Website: crate-barrel
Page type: delivery-shipping
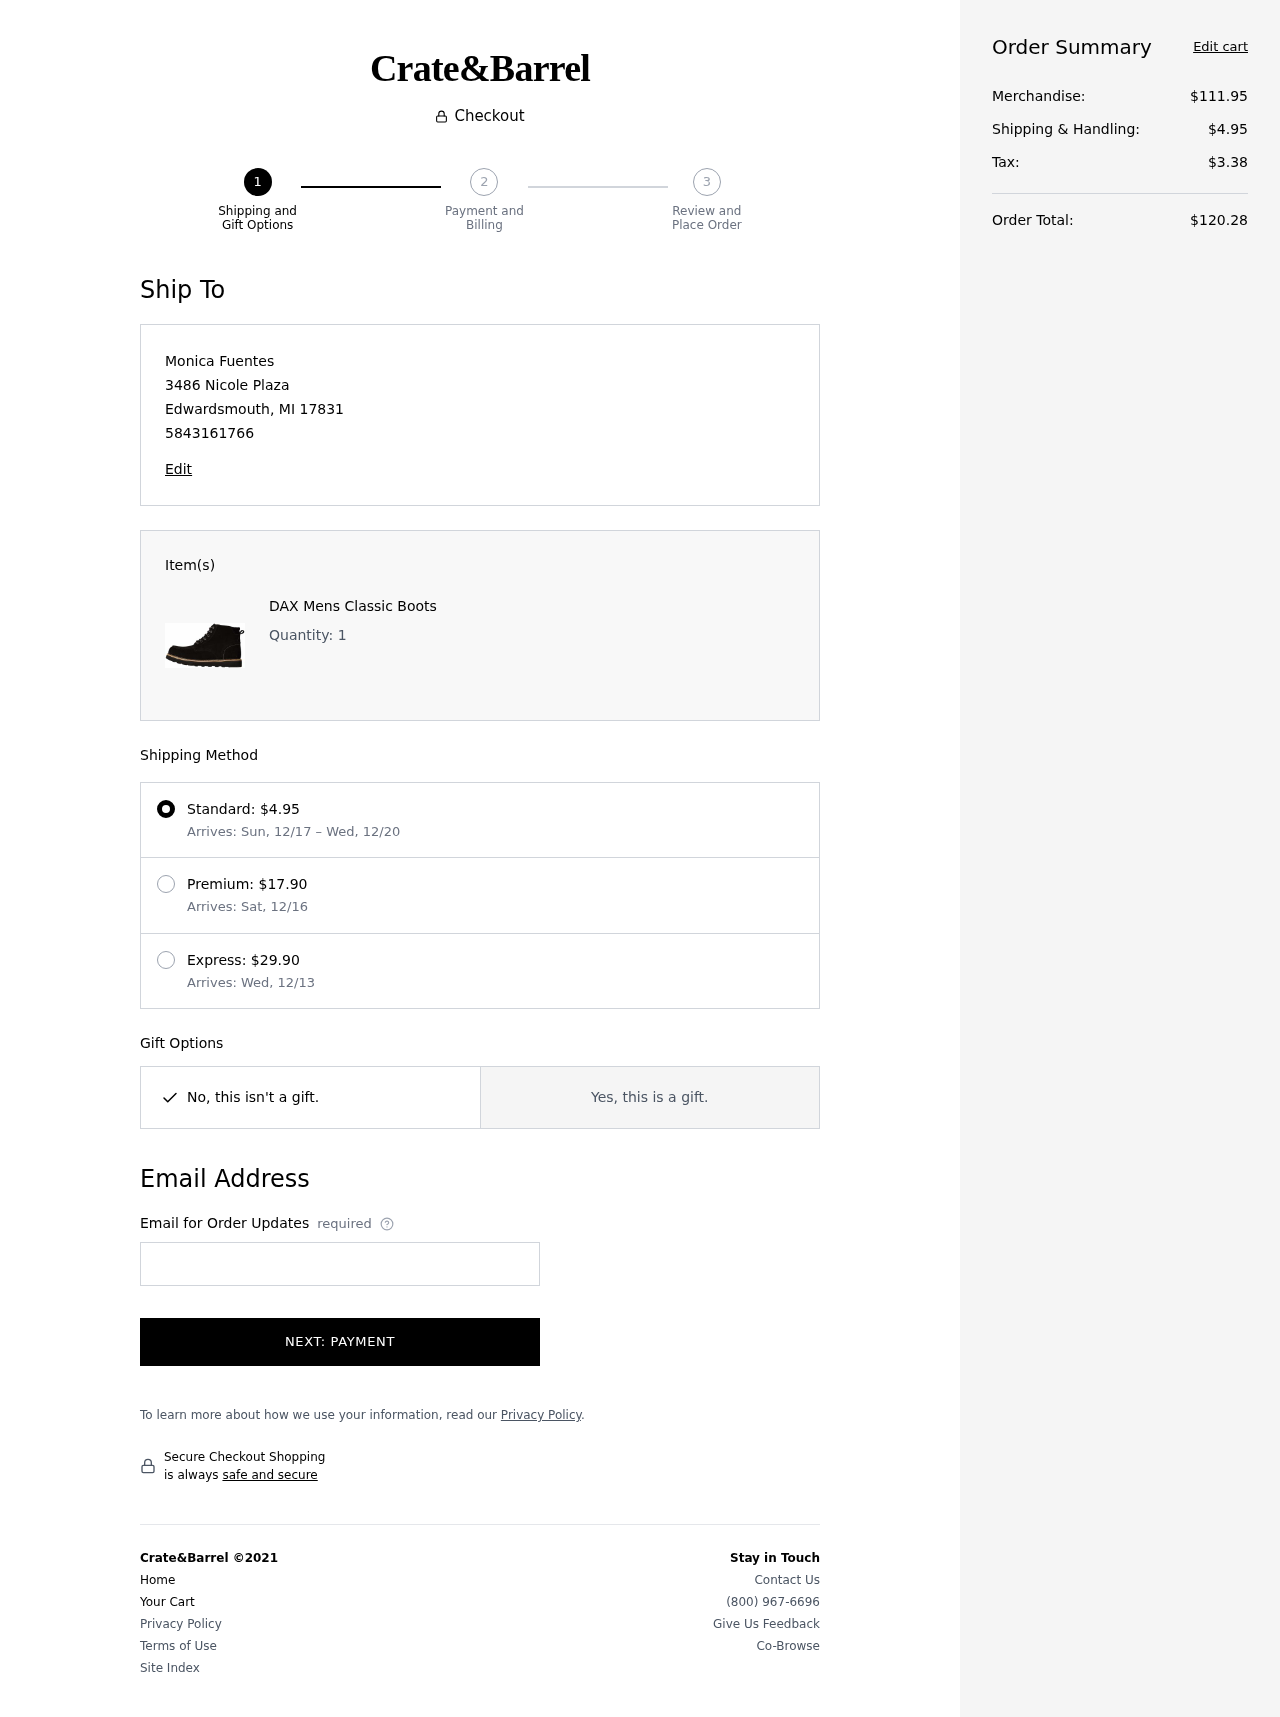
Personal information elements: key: PII_CITY
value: Edwardsmouth
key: PII_EMAIL
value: monicafuentes@yahoo.com
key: PII_FULLNAME
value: Monica Fuentes
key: PII_PHONE
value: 5843161766
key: PII_POSTCODE
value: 17831
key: PII_STATE_ABBR
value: MI
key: PII_STREET
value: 3486 Nicole Plaza
Product elements: key: PRODUCT1_NAME
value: DAX Mens Classic Boots
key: PRODUCT1_QUANTITY
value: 1
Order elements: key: ORDER_SHIPPING_COST
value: $4.95
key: ORDER_SHIPPING_DATE
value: Sun, 12/17
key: ORDER_DELIVERY_DATE
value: Wed, 12/20
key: ORDER_SHIPPING_COST2
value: $17.90
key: ORDER_DELIVERY_DATE2
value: Arrives: Sat, 12/16
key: ORDER_SHIPPING_COST3
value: $29.90
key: ORDER_DELIVERY_DATE3
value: Arrives: Wed, 12/13
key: ORDER_SUBTOTAL
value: $111.95
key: ORDER_TAX
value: $3.38
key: ORDER_TOTAL
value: $120.28